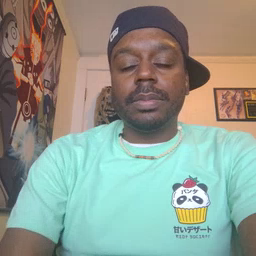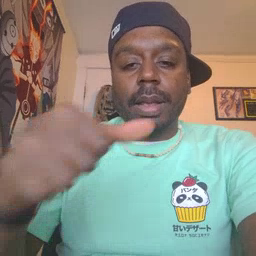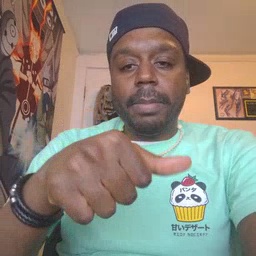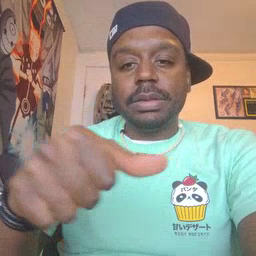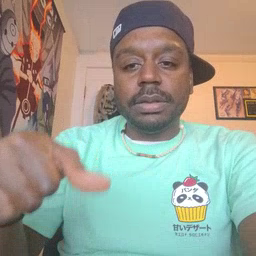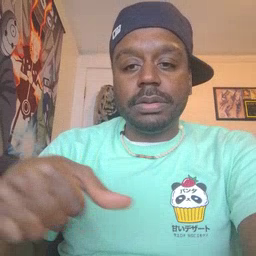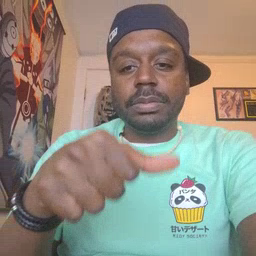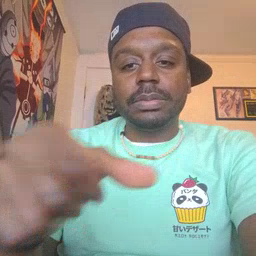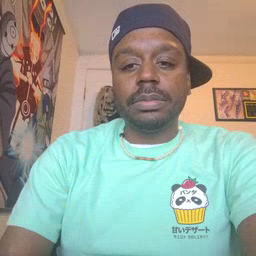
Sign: puzzle